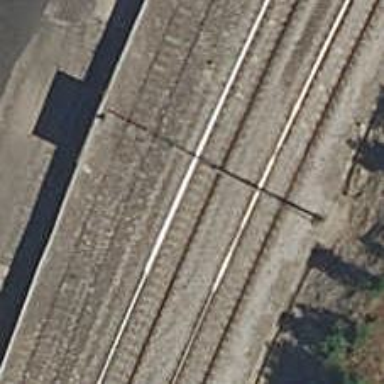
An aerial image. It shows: Railway track with contact lines for electrification.